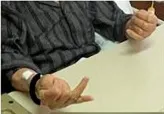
Impairment of in-phase movement. Despite an instruction for simultaneous movement, the patient extended his fingers alternatingly. Ring fingers.
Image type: medical_photograph (skin_photograph)